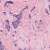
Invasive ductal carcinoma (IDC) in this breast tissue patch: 1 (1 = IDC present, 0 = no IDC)